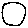
Label: circle